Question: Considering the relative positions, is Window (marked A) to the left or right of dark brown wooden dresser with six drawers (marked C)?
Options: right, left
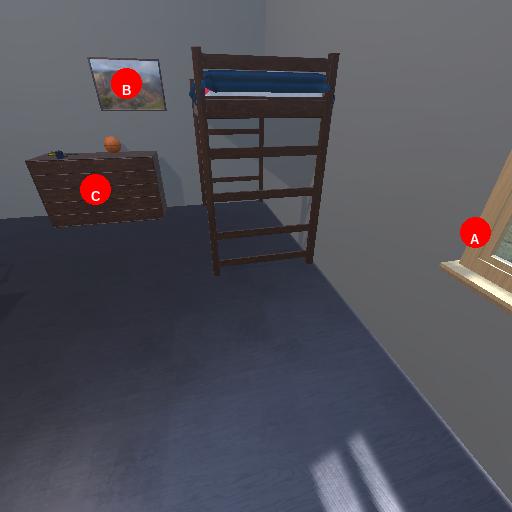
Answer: right